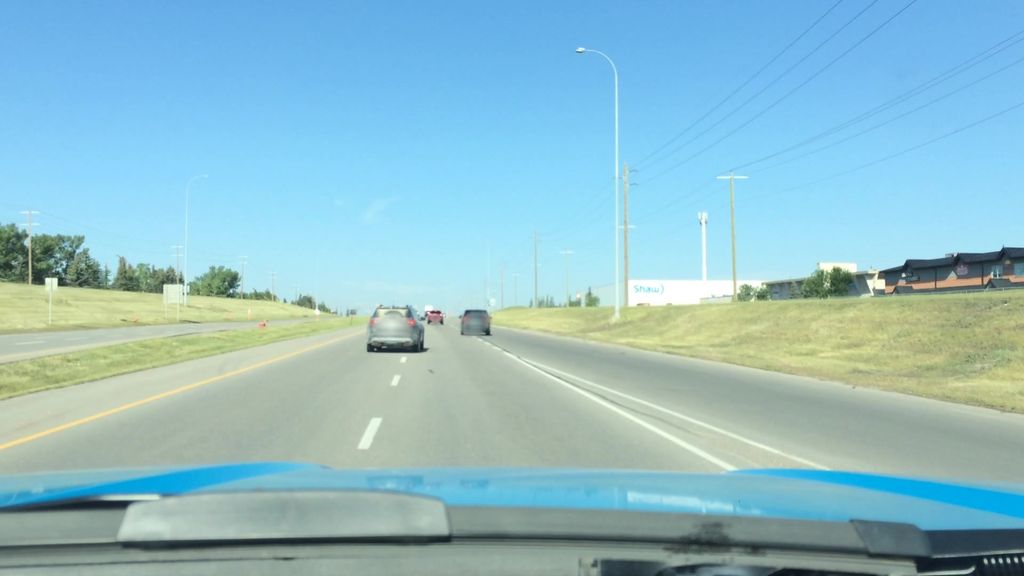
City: calgary